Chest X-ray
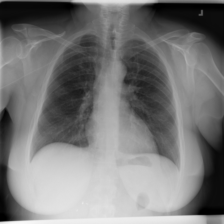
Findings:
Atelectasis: negative
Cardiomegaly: negative
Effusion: negative
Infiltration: negative
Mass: negative
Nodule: negative
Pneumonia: negative
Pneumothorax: negative
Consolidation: negative
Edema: negative
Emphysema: negative
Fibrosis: negative
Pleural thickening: negative
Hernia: negative